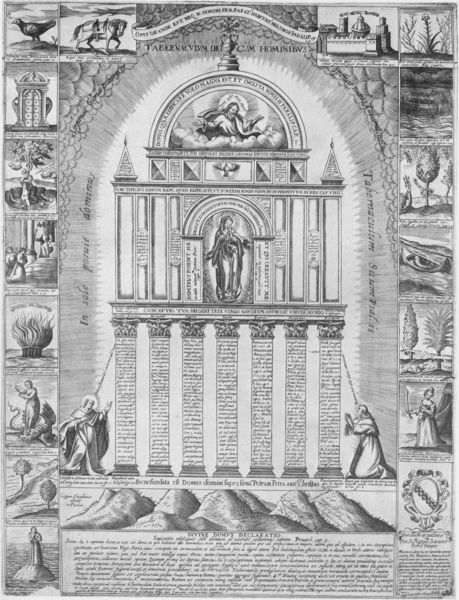
Titel: TABERNACVLVM DEI CVM HOMINIBVS
Künstler: Gaspare Crivellari
Standort: Wolfenbüttel
Institution: Herzog August Bibliothek
Schlagwörter: baum, dunkel, felsen, feuer, gott, himmel, vogel, weiß, wolken, bäume, fluss, landschaft, menschen, frau, grau, hell, schwarz, säule, säulen, tür, zeichnung, gebäude, tier, bibel, geschichte, rahmen, stein, steine, taube, hügel, kirche, insel, figur, blatt, boot, oval, pferd, statue, schrift, bilder, bilderrahmen, bogen, berge, gebirge, grafik, graphik, spalten, türe, rand, tor, buch, burg, medaillon, türme, flammen, strahlen, druck, stich, illustration, schwarzweiß, text, zeitung, knien, herrscher, beten, gebet, kranz, altar, kapitelle, buchseite, heiligenschein, nimbus, christus, jesus, mönch, tempel, heilige, anbeten, maria, kupferstich, gefäße, szenen, handschrift, abbildungen, motive, gotteshaus, gottvater, schöpfung, anonym, weisheit, nimben, muttergottes, strahlennimbus, beter, propheten, bogen wolken, rahmenbilder, eingefasst, egen, sibyllen, bigen6